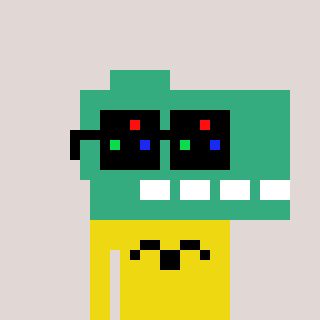
a pixel art character with square black sunglasses, a dino-shaped head and a yellow-colored body on a warm background